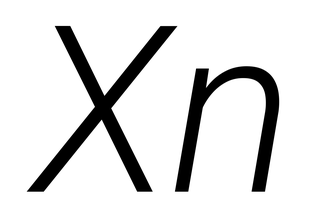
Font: Roboto-Italic_Light_Italic